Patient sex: M
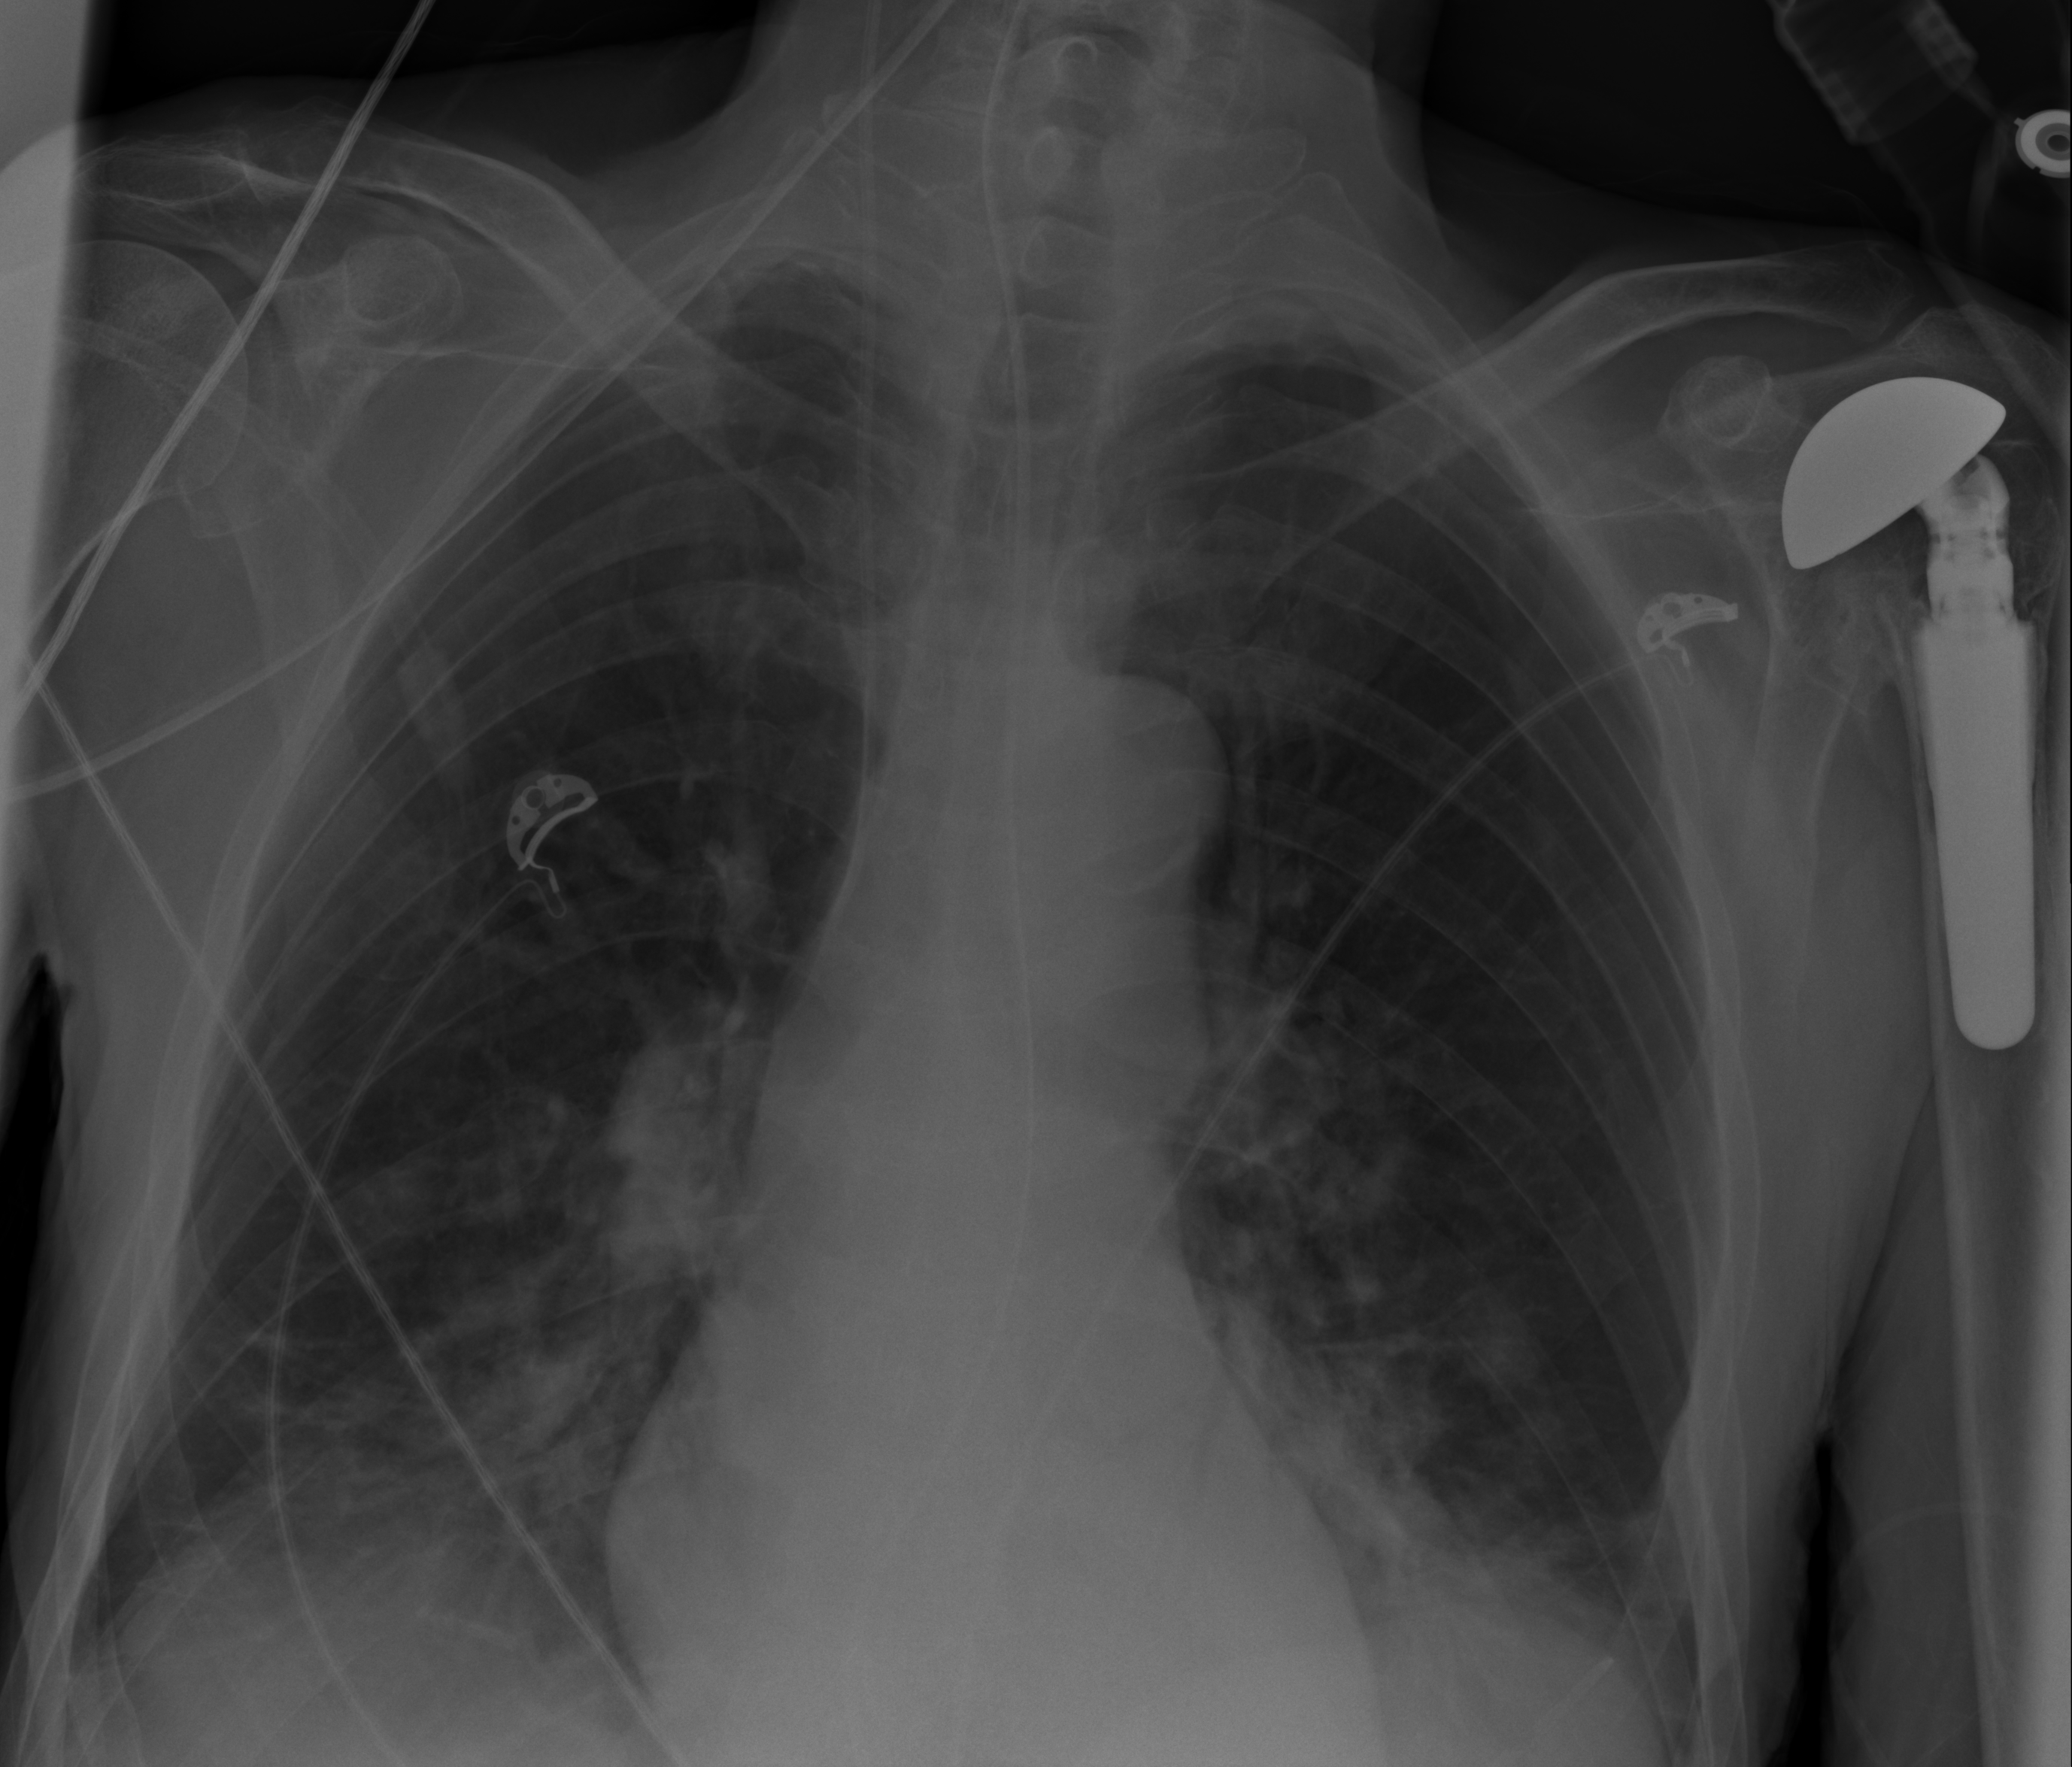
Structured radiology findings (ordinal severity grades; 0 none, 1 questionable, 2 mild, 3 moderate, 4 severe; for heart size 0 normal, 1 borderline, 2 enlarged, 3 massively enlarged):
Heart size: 0
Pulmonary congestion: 0
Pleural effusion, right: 0
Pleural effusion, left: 0
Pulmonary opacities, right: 3
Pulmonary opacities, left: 3
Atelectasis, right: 2
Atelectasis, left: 2